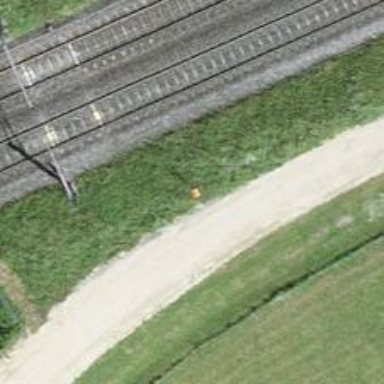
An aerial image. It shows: Aerial orange marker.